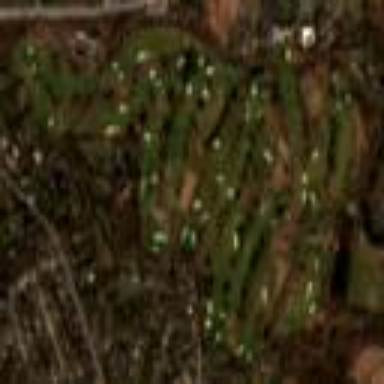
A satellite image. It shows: Golf course.